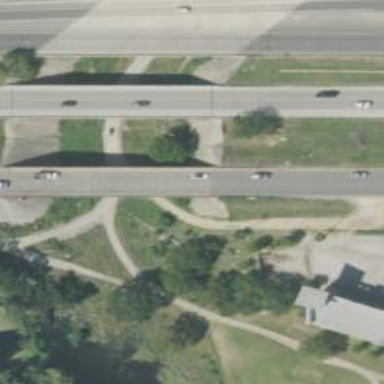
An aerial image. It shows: Secondary road with frontage road crossing bridge.